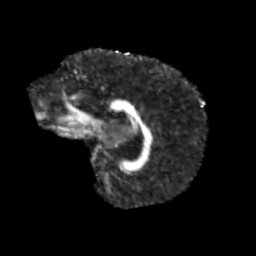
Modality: FA
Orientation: sagittal
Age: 12
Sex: male
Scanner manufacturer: siemens
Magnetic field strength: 3 T
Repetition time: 3.8 s
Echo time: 0.07 s